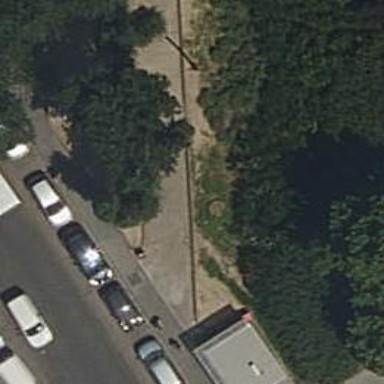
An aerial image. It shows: Subway entrance.